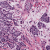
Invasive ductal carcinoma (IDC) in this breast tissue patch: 1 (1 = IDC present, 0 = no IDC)